Question: I am working on app and struggling to really understand how to update data in tables where we have intermediate join table (i.e. table to break many-to-many relationship). for example, from following diagram. if I say I want to add record for new student with list of three courses i.e. math, English and computing. how I do that where I have
'''
public virtual ICollection<StudentCourse> StudentCourses { get; set; }
'''

another questions; another scenario if I have courses already and of-course I don't want duplication of math, English and computing course title, how I add new instance of student record there??
## Student
'''
public partial class Student
{
public Student()
{
this.StudentCourses = new HashSet<StudentCourse>();
}
public int StudentID { get; set; }
public string Name { get; set; }
public virtual ICollection<StudentCourse> StudentCourses { get; set; }
}
'''
## Course
'''
public partial class Course
{
public Course()
{
this.StudentCourses = new HashSet<StudentCourse>();
}
public int CourseID { get; set; }
public string Title { get; set; }
public virtual ICollection<StudentCourse> StudentCourses { get; set; }
}
'''
## Intermediate model
'''
public partial class StudentCourse
{
public int StudentCourseID { get; set; }
public int StudentID { get; set; }
public int CourseID { get; set; }
public virtual Course Course { get; set; }
public virtual Student Student { get; set; }
}
'''
My third question is, do I have to use Virtual key word in above code.
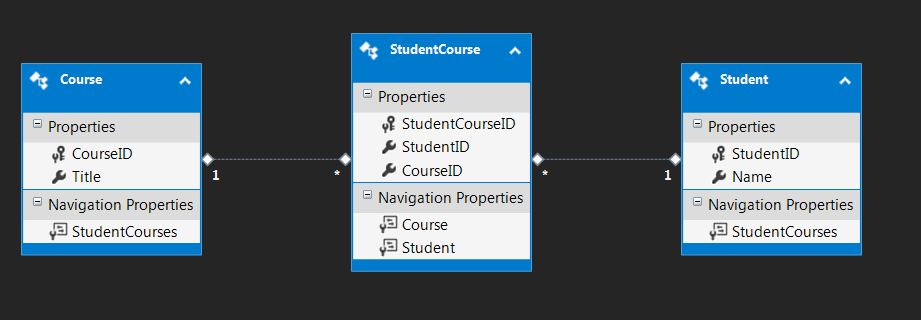
Answer: First, if you do not have an additional field in 'StudentCourse' (such semester of the registration), then you do not need to have 'StudentCourse' class.
If you want to keep this mode, you can do this:
'''
StudentCourse registration = new StudentCourse();
registration.StudentID = 4;
registration.CourseID = 6;
context.StudentCourses.Add(registration);
context.SaveChanges();
'''
These resources may give you further explanation:
<URL>
<URL>
If you want to check if there is no duplicate, you can simple do these:
'''
if(context.Courses.Where(c => c.Title == 'Math').FirstOrDefault() == null)
{
//add the course
}else {
//already existing
}
'''